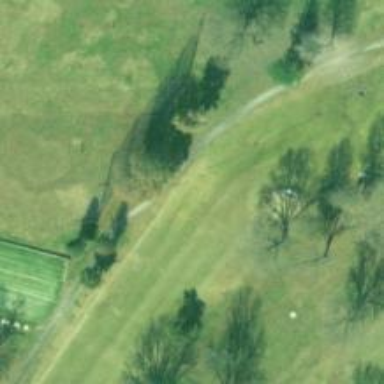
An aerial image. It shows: Golf hole.